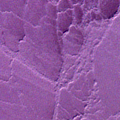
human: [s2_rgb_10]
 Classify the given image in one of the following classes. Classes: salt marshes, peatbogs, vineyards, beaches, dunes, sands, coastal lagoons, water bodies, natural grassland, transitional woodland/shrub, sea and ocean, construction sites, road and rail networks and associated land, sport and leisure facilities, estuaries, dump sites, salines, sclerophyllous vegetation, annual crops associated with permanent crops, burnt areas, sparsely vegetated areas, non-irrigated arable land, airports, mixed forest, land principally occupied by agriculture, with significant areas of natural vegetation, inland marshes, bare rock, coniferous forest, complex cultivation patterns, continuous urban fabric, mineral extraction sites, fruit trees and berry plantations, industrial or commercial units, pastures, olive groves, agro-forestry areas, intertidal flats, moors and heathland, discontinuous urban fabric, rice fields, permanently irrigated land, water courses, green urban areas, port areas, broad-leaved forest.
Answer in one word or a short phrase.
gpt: sea and ocean